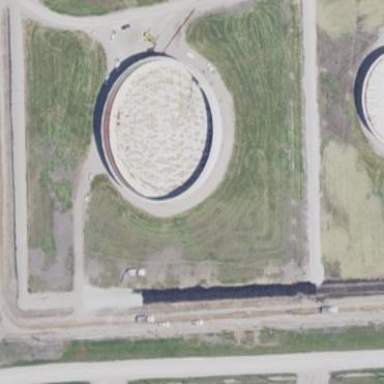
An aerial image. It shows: Storage tank created as man-made structure.